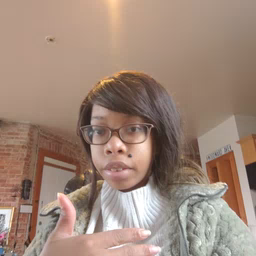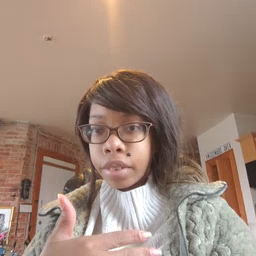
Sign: uncle